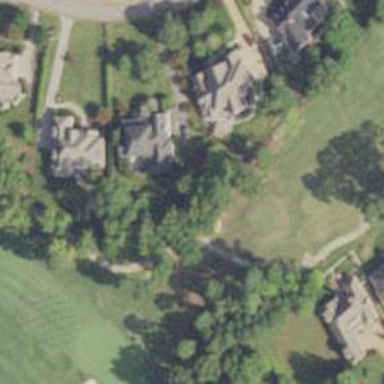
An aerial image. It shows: Path for golf carts.